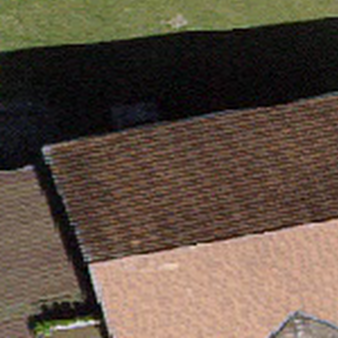
Label: other